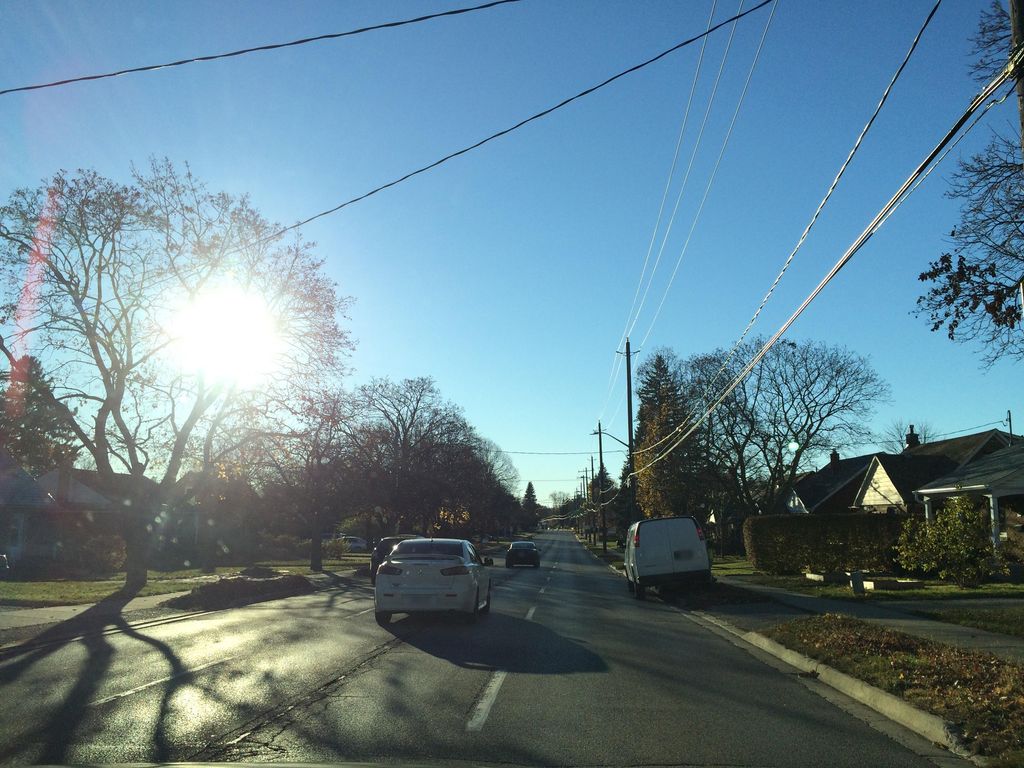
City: kitchener-waterloo